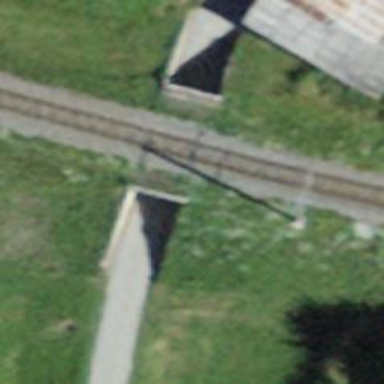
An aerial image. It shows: Narrow-gauge railway bridge with electrified contact line for single track.